A spectrogram of one vibration snapshot from a rotating-machine test bench is shown (time on one axis, frequency on the other). Determine the machine's mechanical condition. Answer with exactly one of: normal, misalignment, unbalance, looseness.
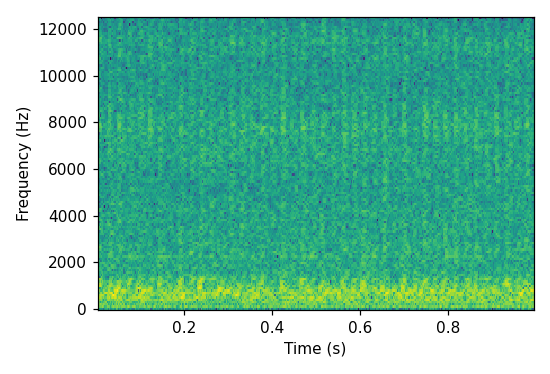
Answer: misalignment